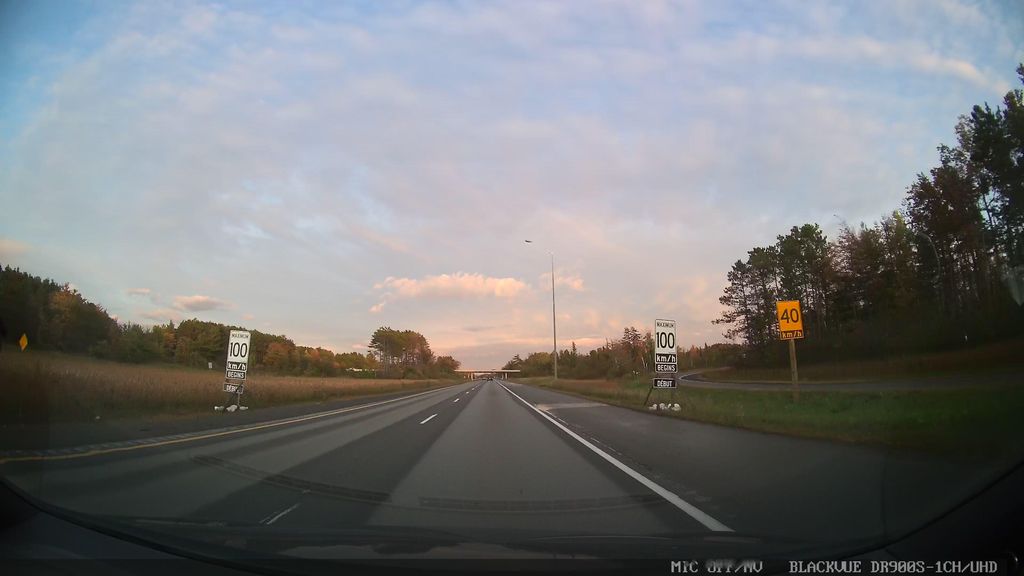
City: ottawa-gatineau